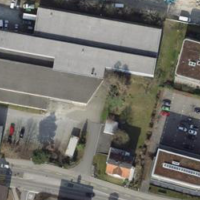
EUNIS habitat code: 54
Species observed at this site:
Hedera helix